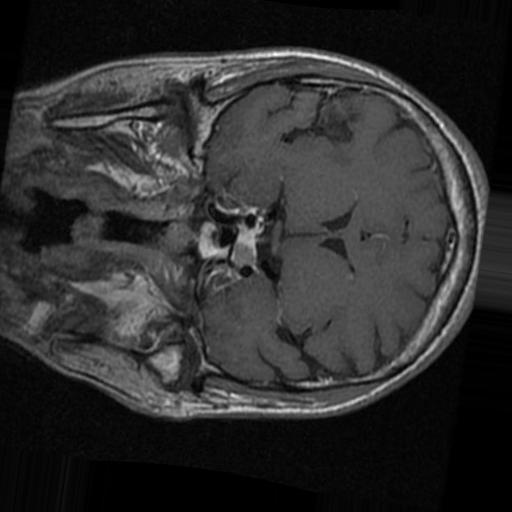
Label: brain_tumor